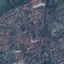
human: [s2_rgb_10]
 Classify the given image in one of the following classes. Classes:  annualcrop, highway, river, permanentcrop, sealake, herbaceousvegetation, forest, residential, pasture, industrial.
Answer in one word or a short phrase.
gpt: Residential